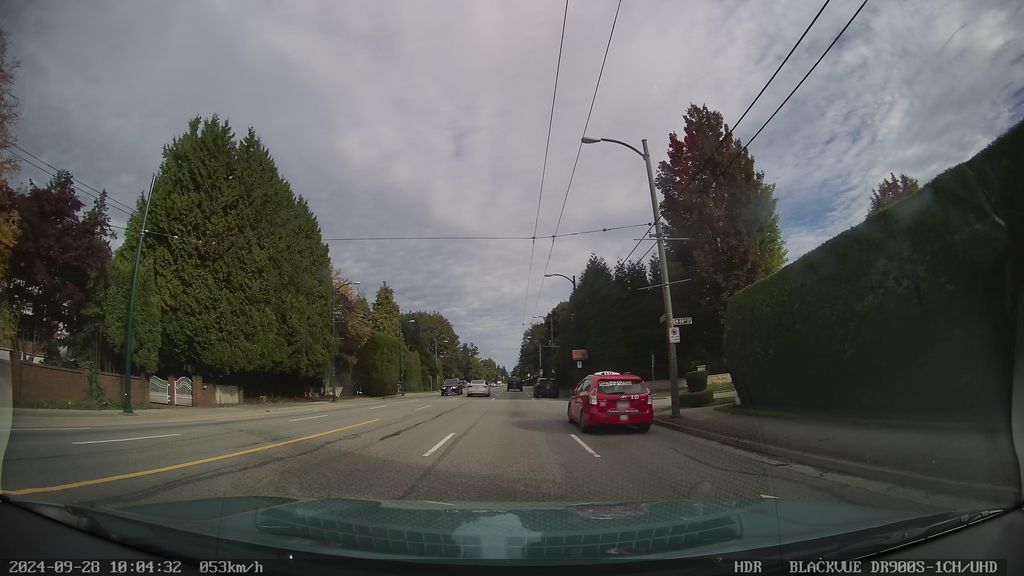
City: vancouver